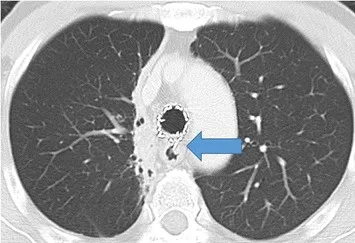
Preoperative chest computed tomography (CT) scan shows that a part of the broken tracheal stent has penetrated into the esophagus.
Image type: radiology (ct)